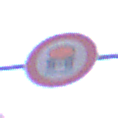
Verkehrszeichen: VerbotFahrzeugeWassergefaehrdenderLadung
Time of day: MorningAfternoon
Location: Outdoor (Urban)
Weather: PartlyCloudy
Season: NotSpecified
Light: Natural